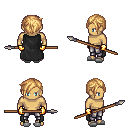
a pixel art fantasy rpg character, male body template, human, tanned skin, black cape, metal pants, light blonde pixie cut hairstyle, gold gloves, white slippers, spear, four views (front, back, left, right), 2x2 character sprite sheet, small pixel art, hard edges, no anti-aliasing